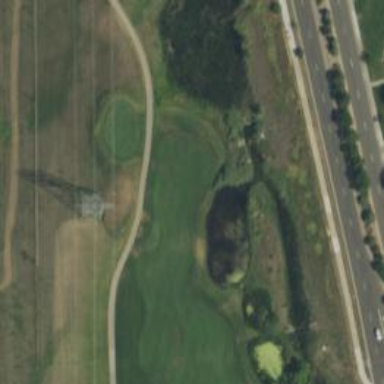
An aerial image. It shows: Scenic view of water hazard on golf course. The natural water feature adds beauty to the landscape.